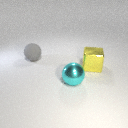
large gray rubber sphere behind large yellow metal cube